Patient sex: F
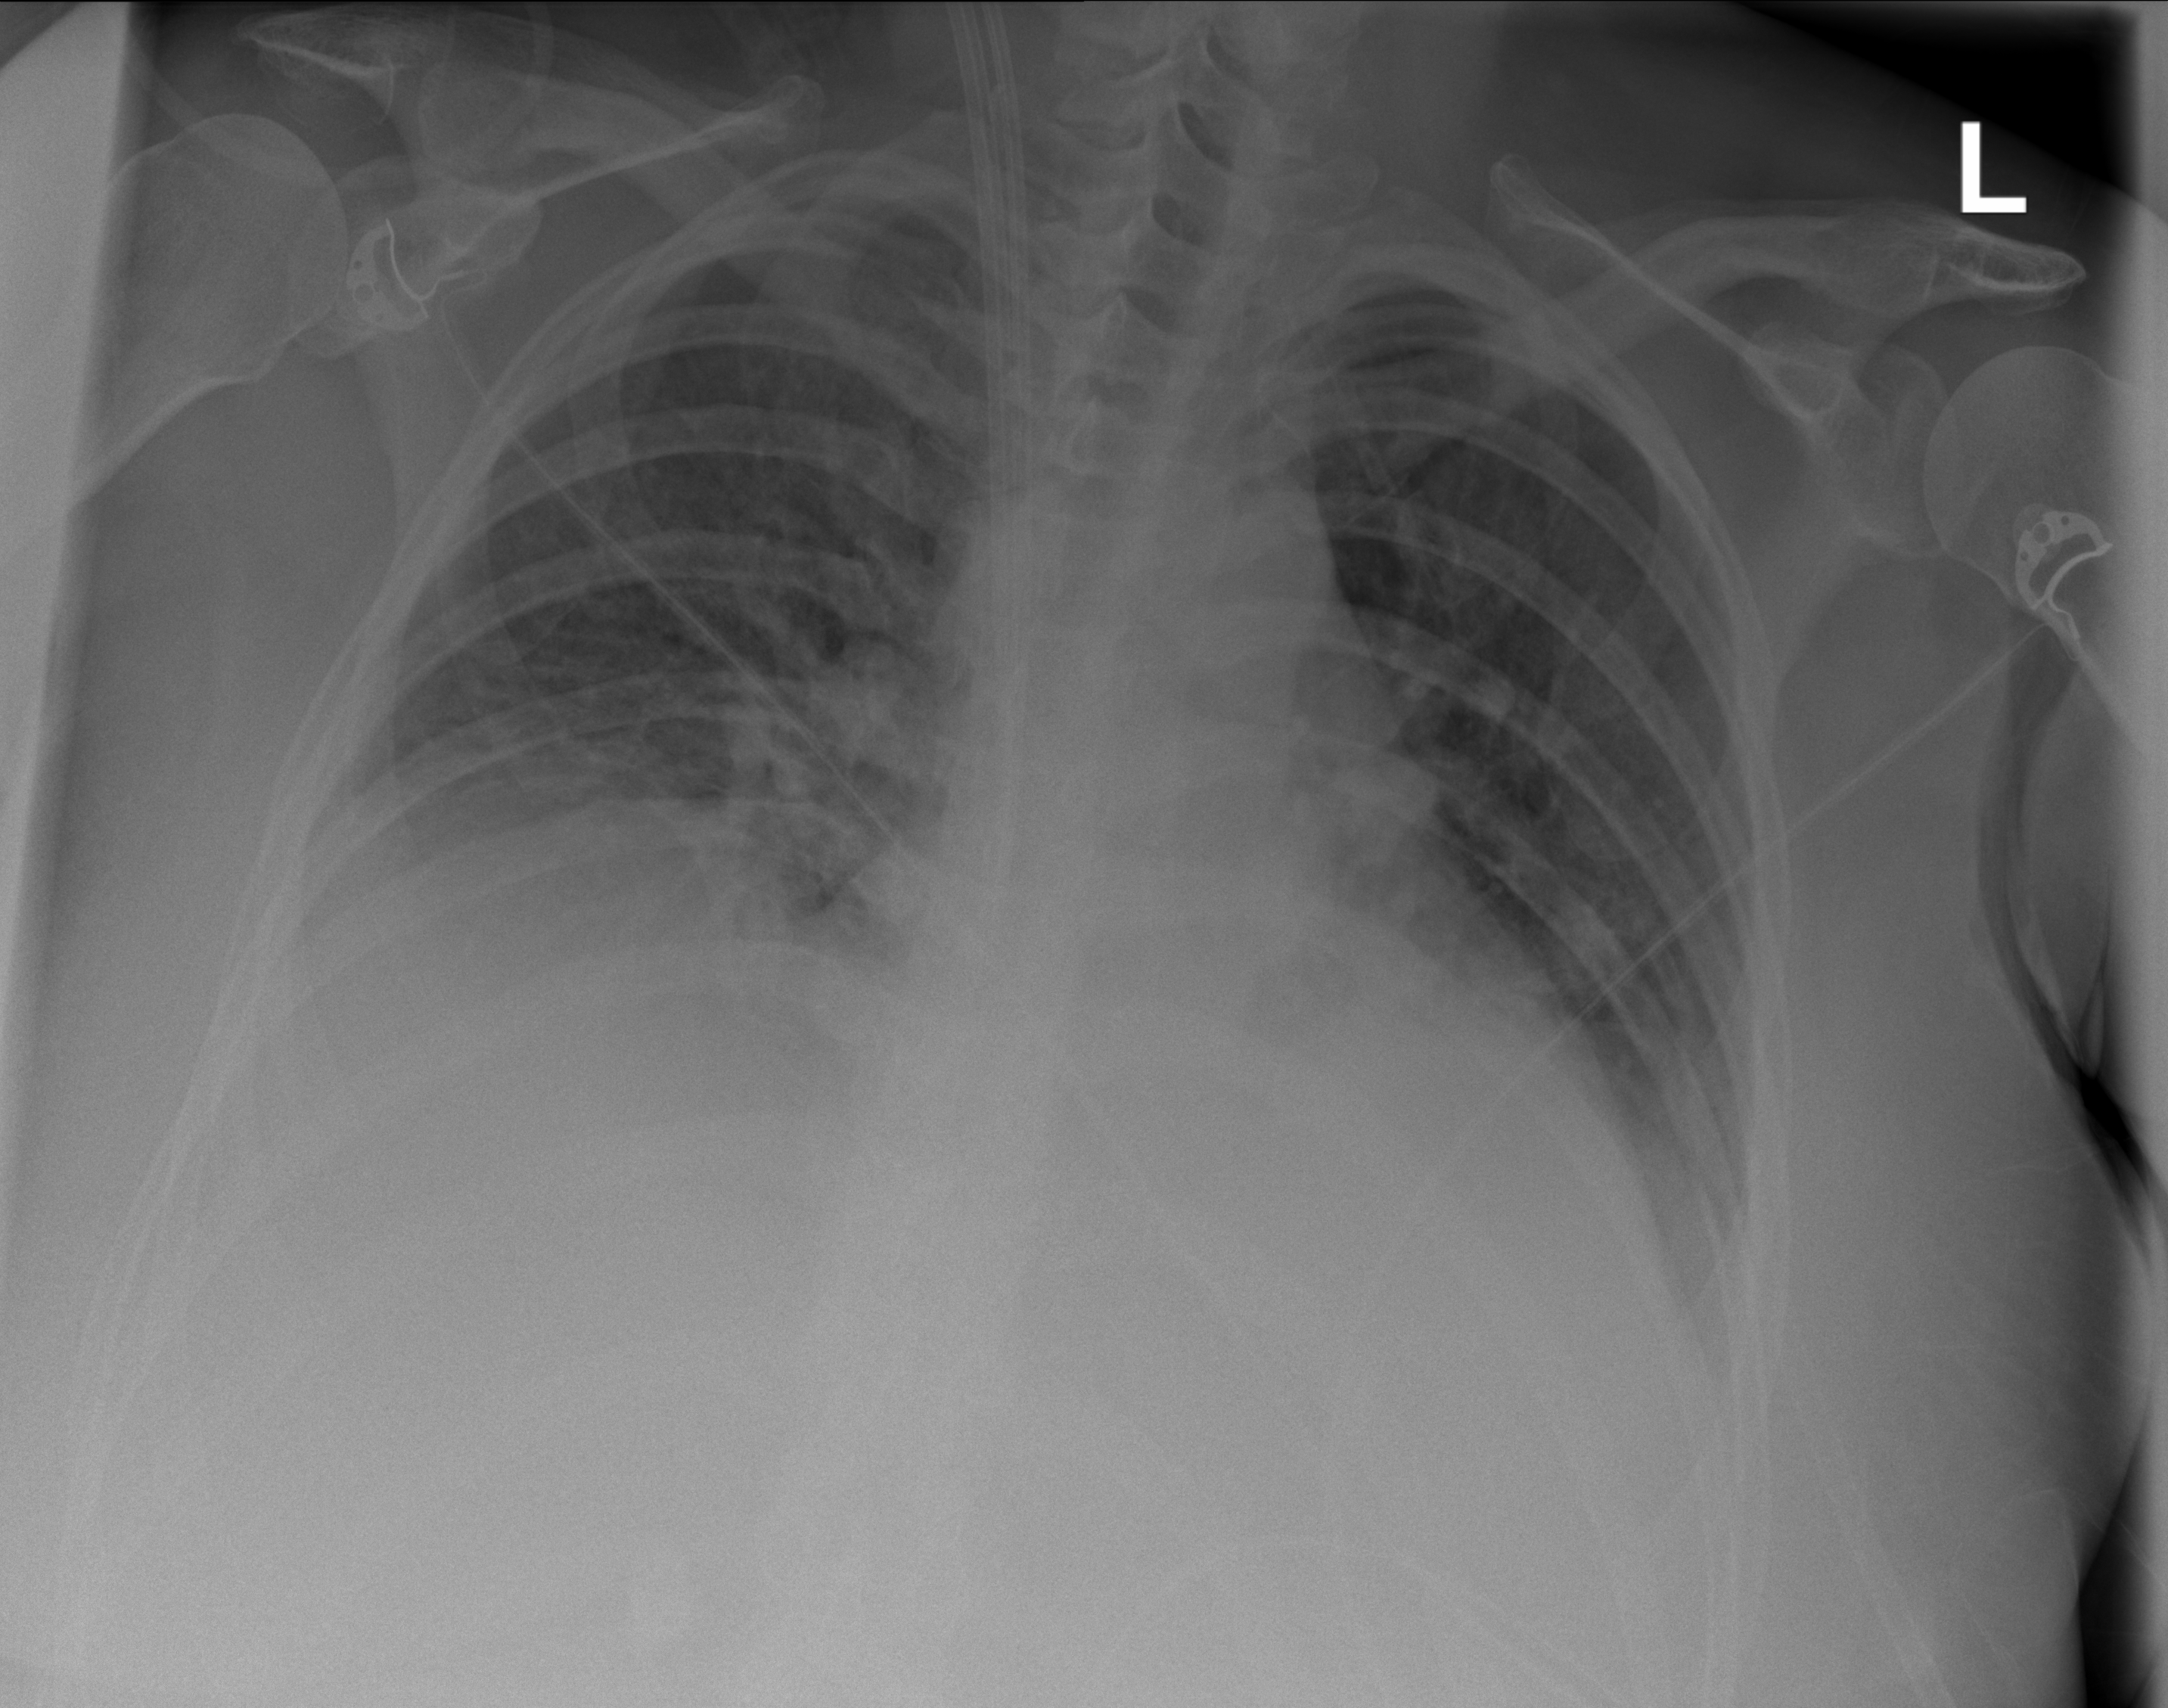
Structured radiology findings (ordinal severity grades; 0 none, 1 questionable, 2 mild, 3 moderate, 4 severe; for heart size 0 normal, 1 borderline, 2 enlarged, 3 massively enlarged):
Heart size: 0
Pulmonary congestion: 2
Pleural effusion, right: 1
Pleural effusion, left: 1
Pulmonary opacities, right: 2
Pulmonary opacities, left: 2
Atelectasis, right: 2
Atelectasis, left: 2